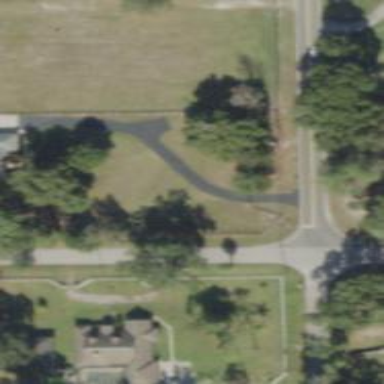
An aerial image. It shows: Driveway.